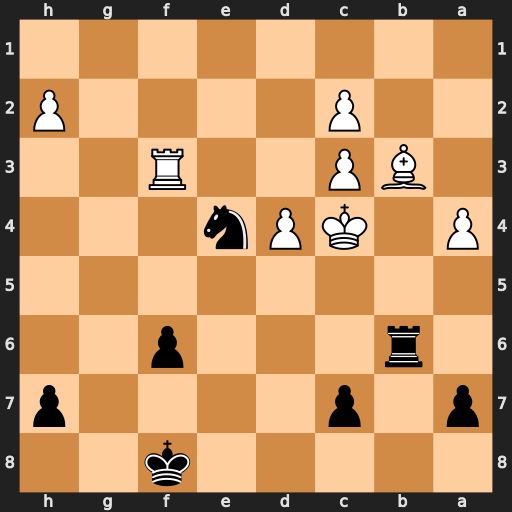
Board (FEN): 5k2/p1p4p/1r3p2/8/P1KPn3/1BP2R2/2P4P/8
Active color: b
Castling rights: -
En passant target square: -
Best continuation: Nd2+ Kd3 Nxf3